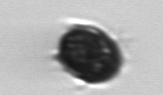
Label: Mesodinium